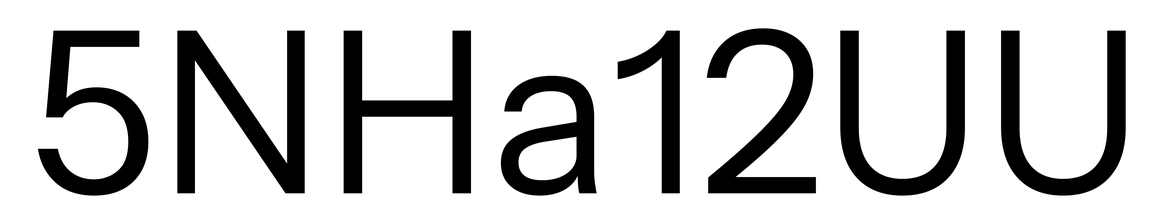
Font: InstrumentSans_Regular